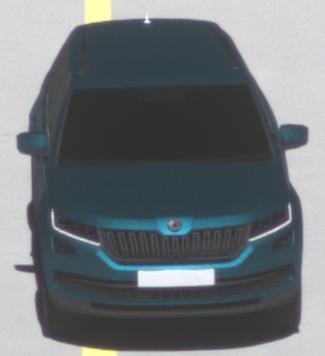
Make: Skoda
Model: Kodiaq 1.4 TSI
Detailed model: Kodiaq
Model produced from: 2017/03
Model produced until: 2018/05
Doors: 5
Color: blue
Road condition: dry road
Daytime: midday
Contrast: high contrast